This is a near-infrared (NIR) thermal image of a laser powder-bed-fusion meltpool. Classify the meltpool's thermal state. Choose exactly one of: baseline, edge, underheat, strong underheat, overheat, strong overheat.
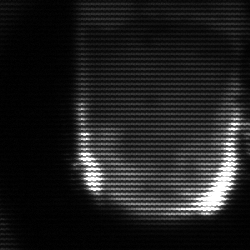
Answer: baseline